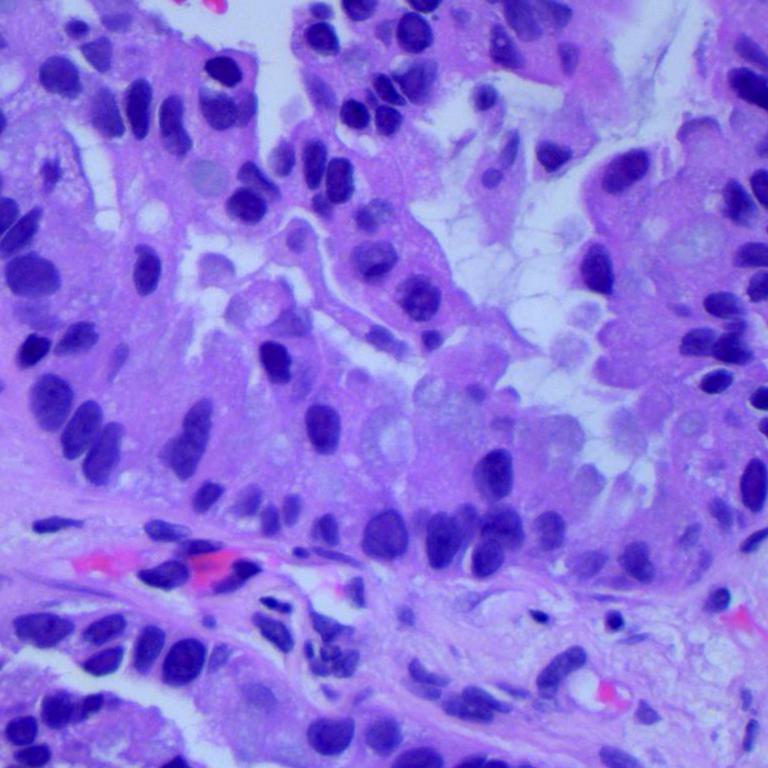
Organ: lung
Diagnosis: adenocarcinomas